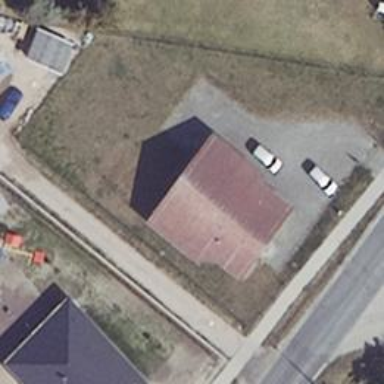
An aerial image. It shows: Building.